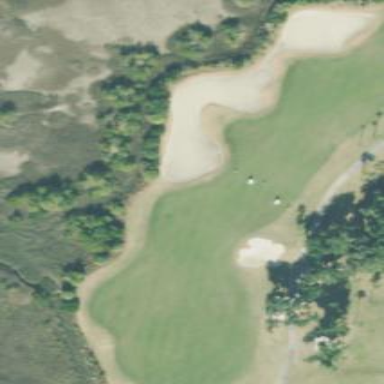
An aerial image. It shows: Bunker on golf course.